Question: How can I build the Layout used by QtCreator in Tools->Options for my own application? It should look like this, but with another content:

How can I do this using C++/Qt using the QtDesigner integrated in QtCreator?
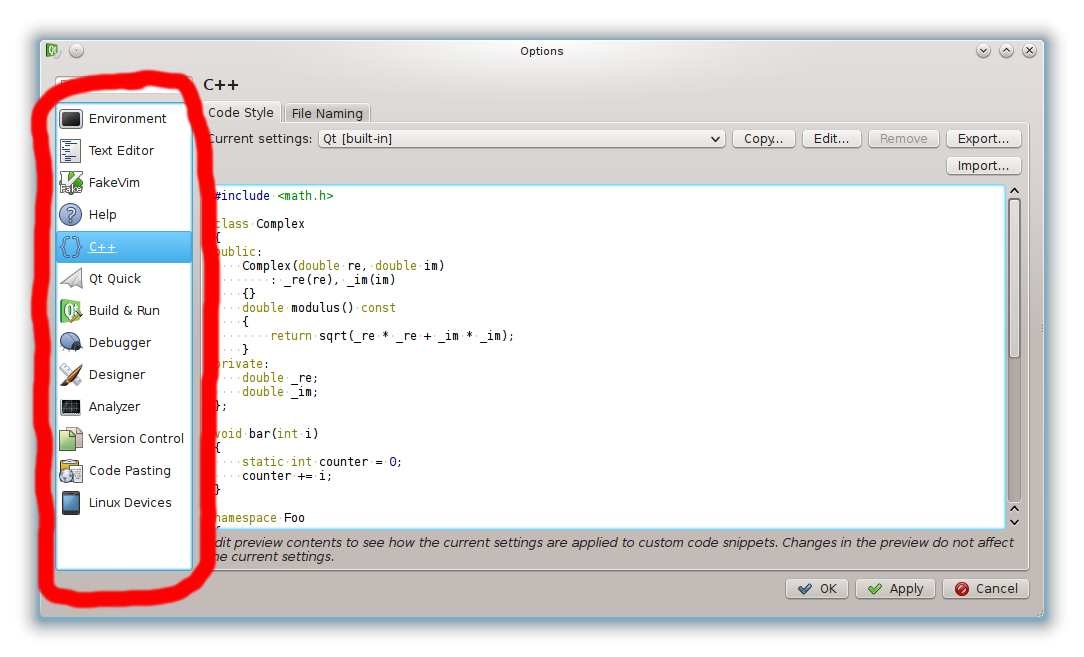
Answer: I just found the solution! I needed to use a 'QListView' with a 'QStringListModel' in it. To set the Item Size and Icons manually, I needed to subclass 'QStringListModel' and 'QStyledItemDelegate':
'''
// ItemDelegate to set item size manually
class MyItemDelegate : public QStyledItemDelegate
{
public:
virtual QSize sizeHint (const QStyleOptionViewItem &option, const QModelIndex &index) const
{
QSize suggestion = QStyledItemDelegate::sizeHint(option, index);
return QSize(suggestion.width(), 30);
}
};
// StringListModel to allow setting images
class MyStringListModel : public QStringListModel
{
public:
virtual QVariant data (const QModelIndex &index, int role) const
{
if (role == Qt::DecorationRole)
{
QString value = stringList().at(index.row());
if (value == "new")
return add;
else
return db;
}
else
return QStringListModel::data(index, role);
}
private:
QIcon db = QIcon::fromTheme("server-database");
QIcon add = QIcon::fromTheme("list-add");
};
'''
Then, I could update my 'QListView' (that was created by Qt):
'''
MyStringListModel * model = new MyStringListModel();
model->setStringList(QStringList() << "test" << "new");
ui->databases->setModel(model);
ui->databases->setItemDelegate(new MyItemDelegate());
'''